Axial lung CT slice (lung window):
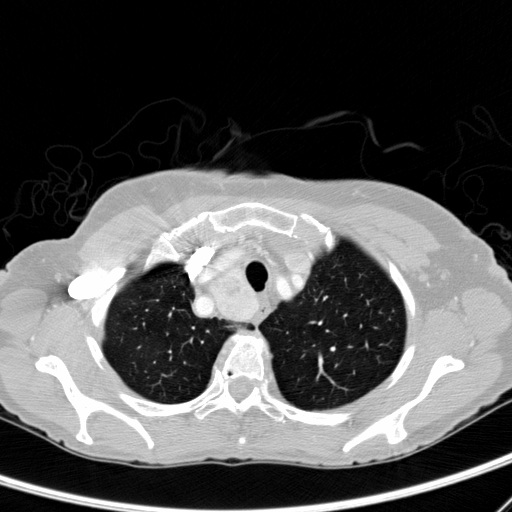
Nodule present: no